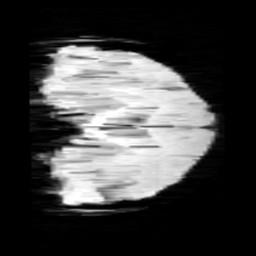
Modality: minIP
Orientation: coronal
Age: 13
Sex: female
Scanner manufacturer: siemens
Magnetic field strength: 3 T
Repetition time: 0.027 s
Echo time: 0.02 s